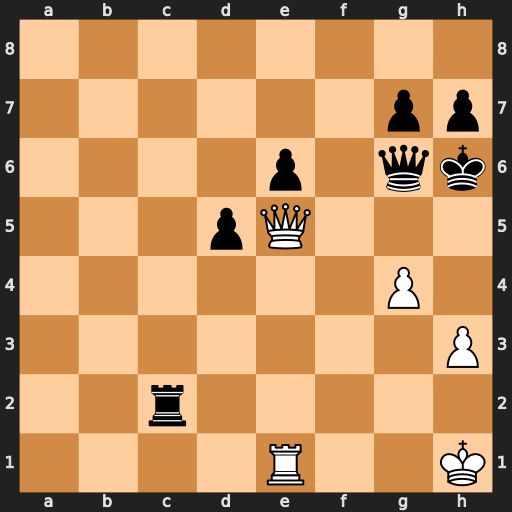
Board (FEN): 8/6pp/4p1qk/3pQ3/6P1/7P/2r5/4R2K
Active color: w
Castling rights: -
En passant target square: -
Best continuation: Qf4+ Qg5 Rxe6+ g6 Qf8#